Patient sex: M
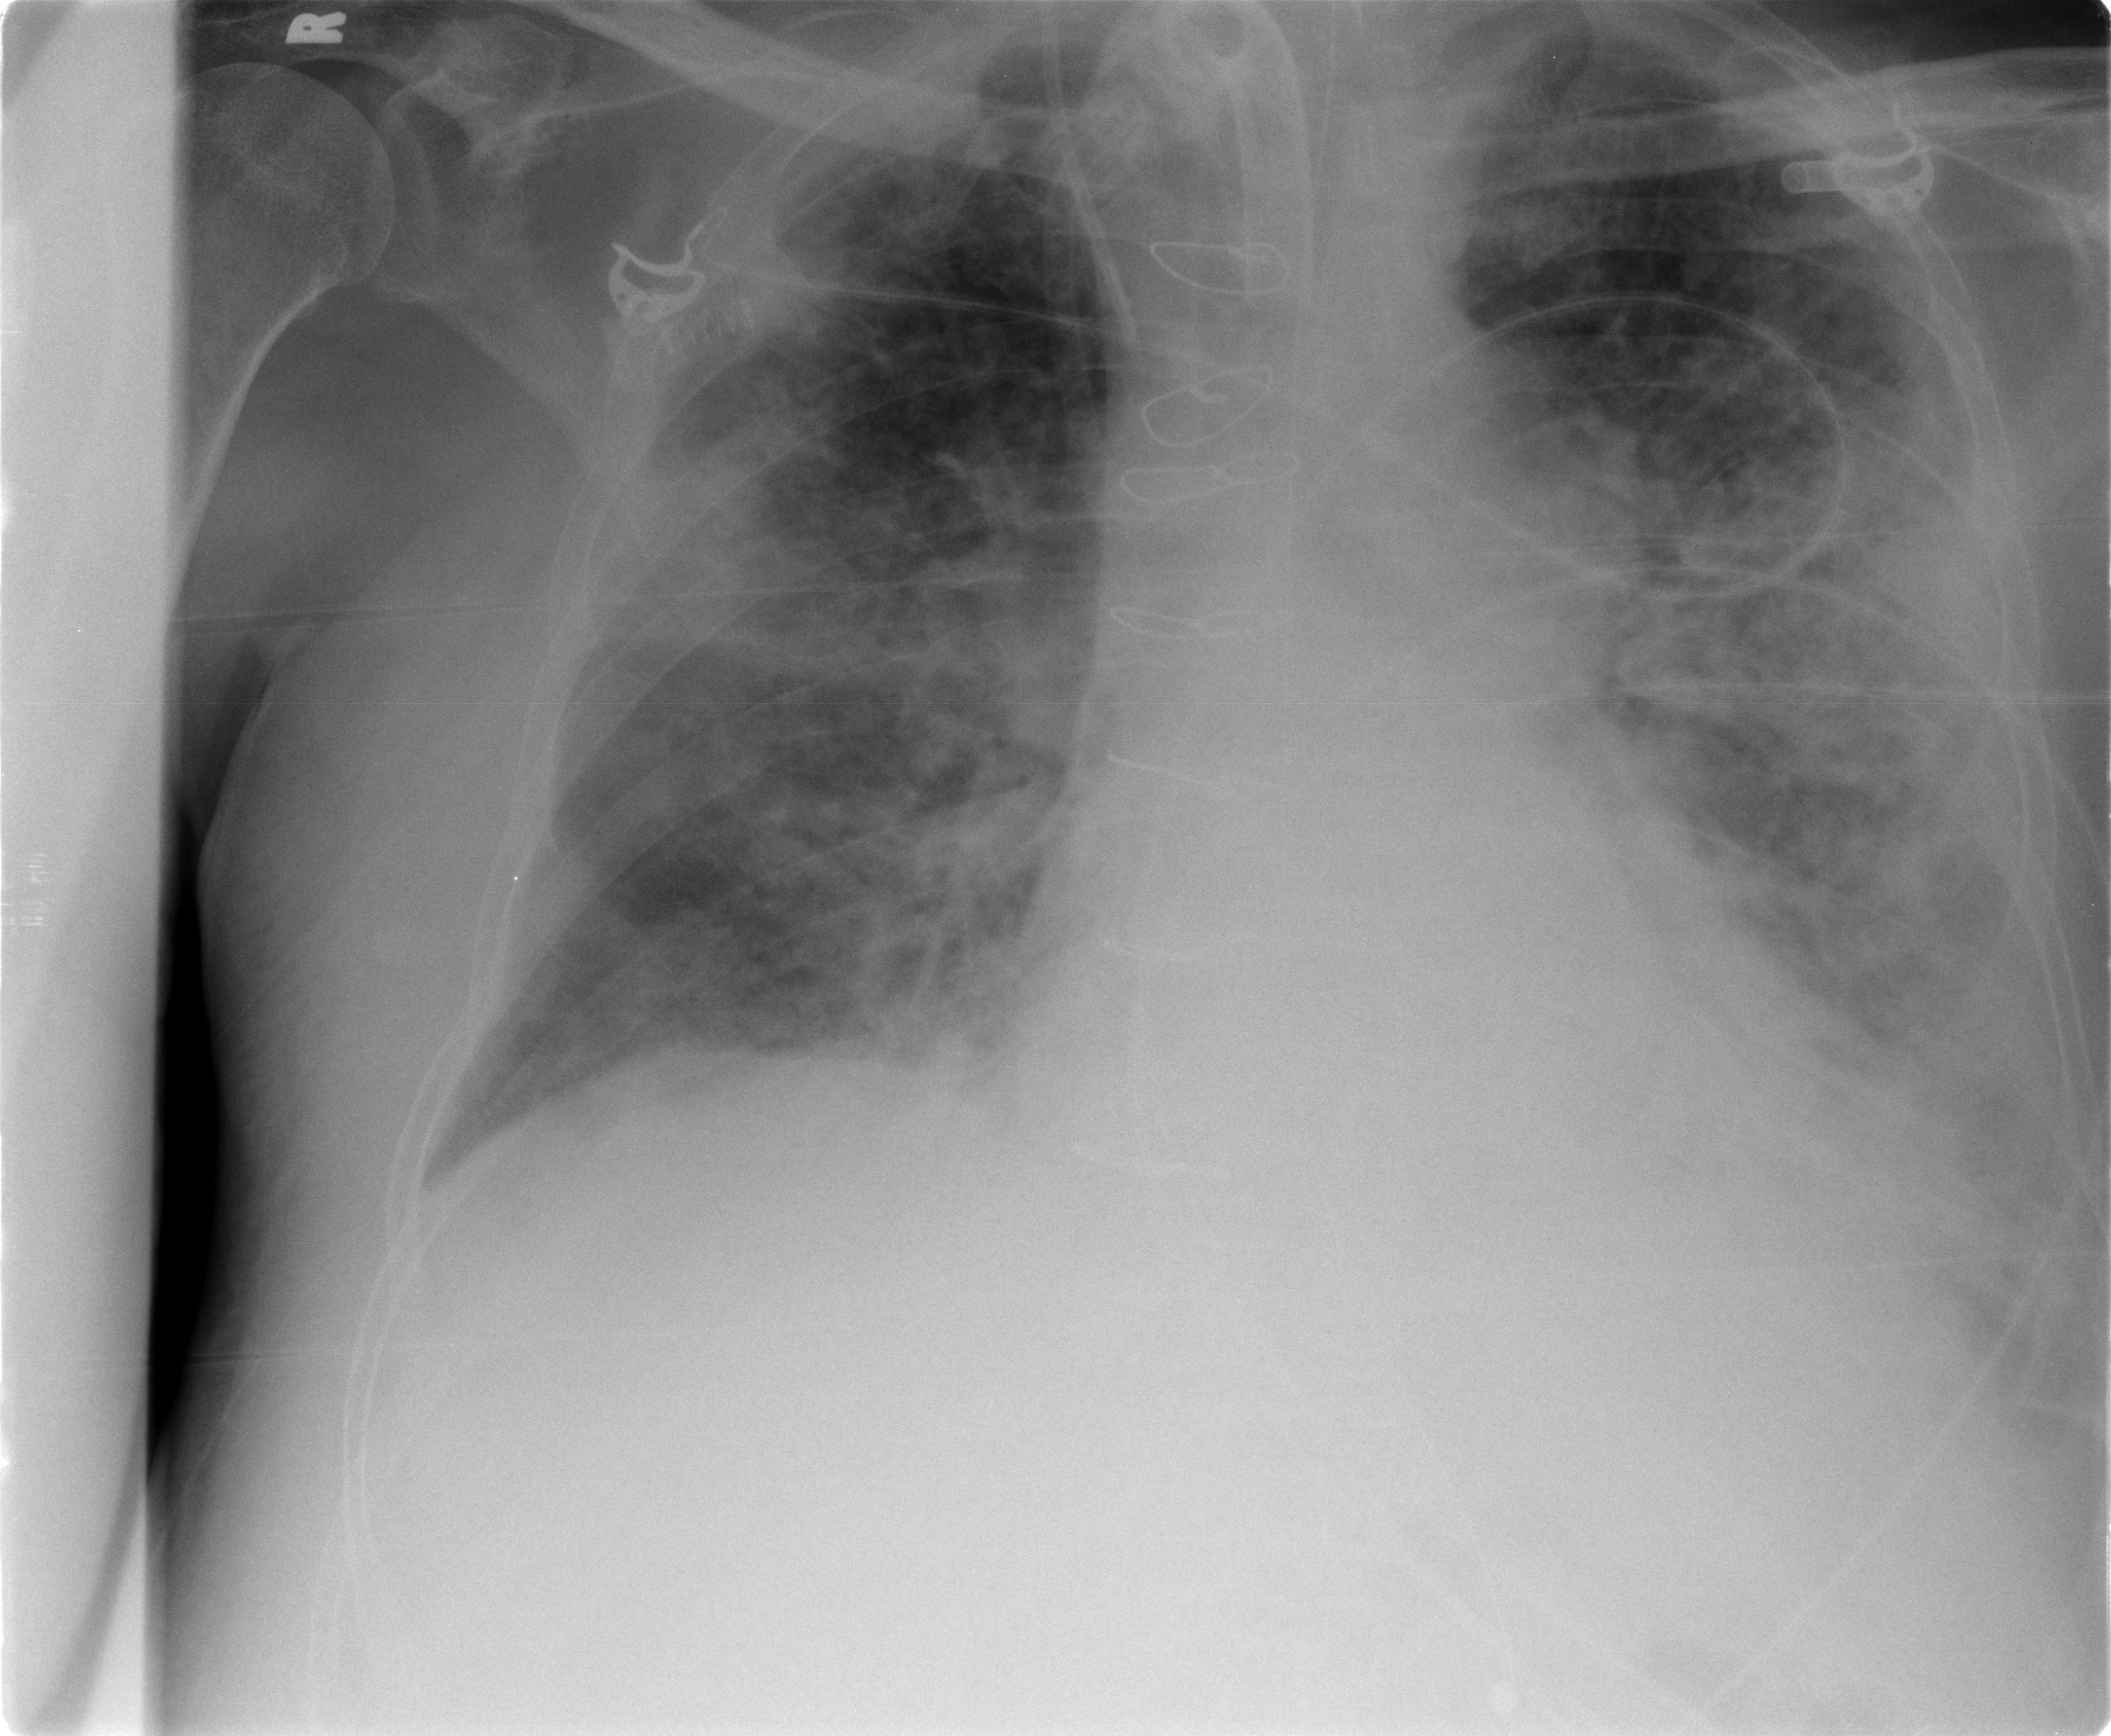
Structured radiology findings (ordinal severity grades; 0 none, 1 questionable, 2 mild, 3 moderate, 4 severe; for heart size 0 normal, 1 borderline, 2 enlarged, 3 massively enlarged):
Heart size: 2
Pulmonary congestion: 2
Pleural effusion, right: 1
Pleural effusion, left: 1
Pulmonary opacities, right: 3
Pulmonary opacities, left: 3
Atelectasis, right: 2
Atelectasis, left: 2